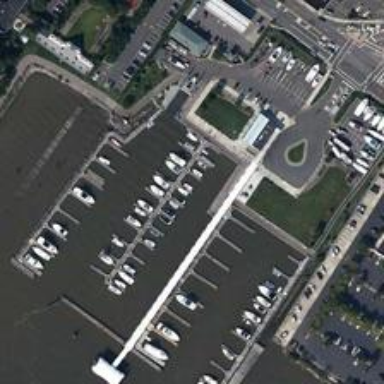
There is a port on one side of a road together with a parking lot and sports fields  where some boats parked or moored .